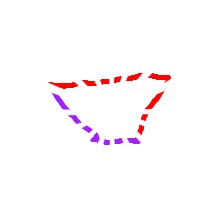
Shape: trapezoid